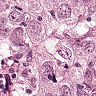
Metastatic tissue present: yes